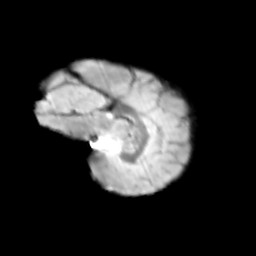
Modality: T2w
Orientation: sagittal
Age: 10
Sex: female
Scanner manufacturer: siemens
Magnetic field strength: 3 T
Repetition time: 3.8 s
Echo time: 0.07 s